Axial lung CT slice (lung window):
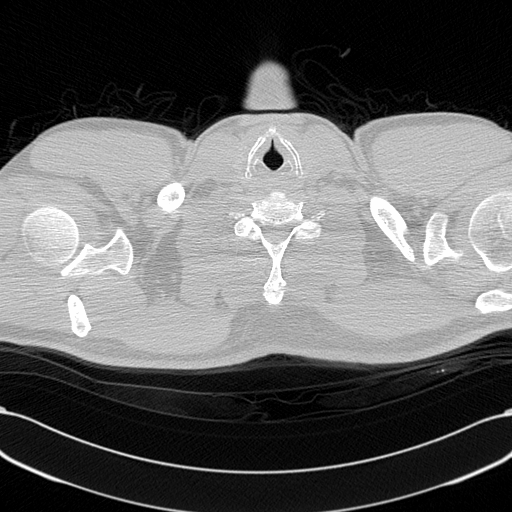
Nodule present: no